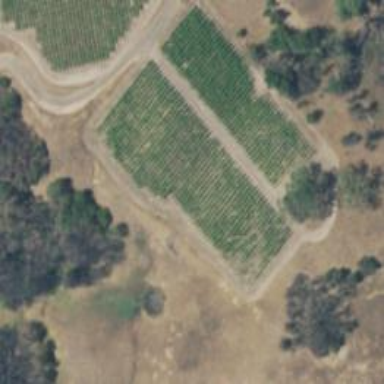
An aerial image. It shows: Vineyard growing grapes.